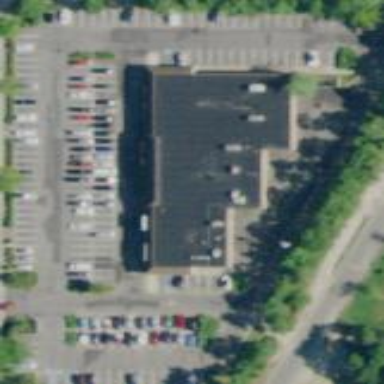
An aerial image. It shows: Retail area.